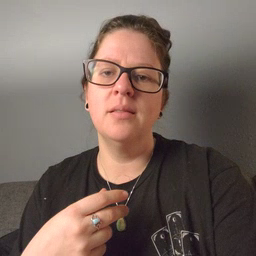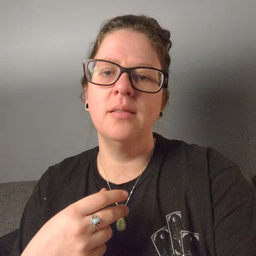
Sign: fall